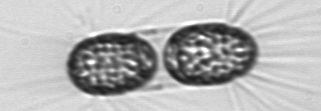
Label: Corethron_hystrix